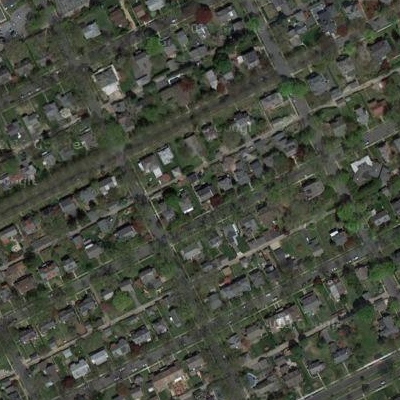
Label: fResident